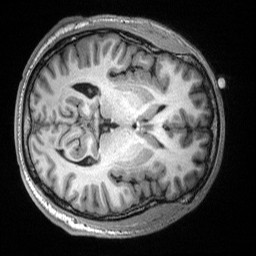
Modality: T1w
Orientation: axial
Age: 19
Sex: male